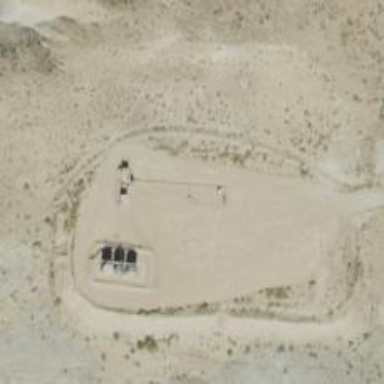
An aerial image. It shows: Petroleum well that is man-made.